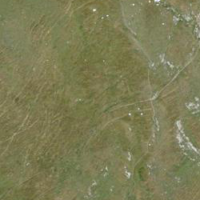
EUNIS habitat code: 26
Species observed at this site:
Aster alpinus